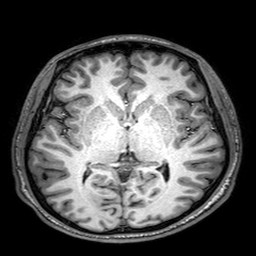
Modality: T1w
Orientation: coronal
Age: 24
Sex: male
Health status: healthy
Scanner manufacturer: philips
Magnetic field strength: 3 T